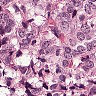
Metastatic tissue present: yes